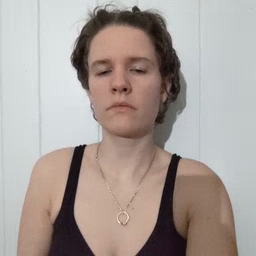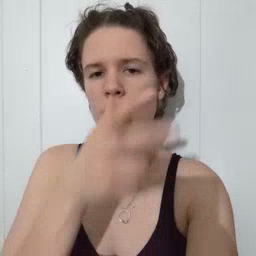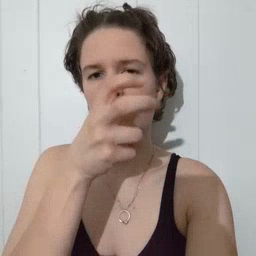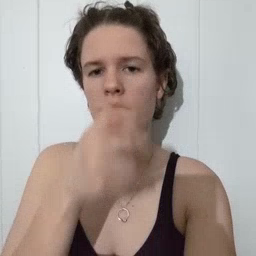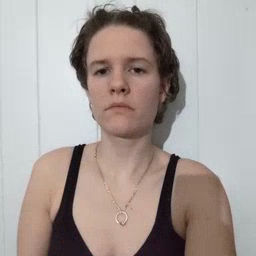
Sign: bug